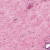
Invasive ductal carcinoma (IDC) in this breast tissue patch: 0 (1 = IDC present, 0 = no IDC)